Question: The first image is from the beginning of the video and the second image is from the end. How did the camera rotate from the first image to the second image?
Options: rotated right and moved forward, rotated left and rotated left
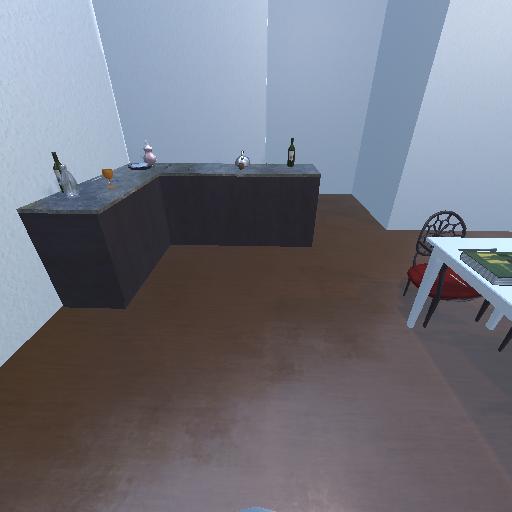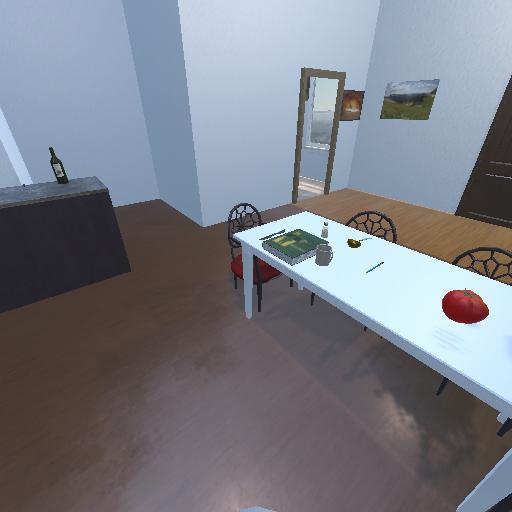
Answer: rotated right and moved forward